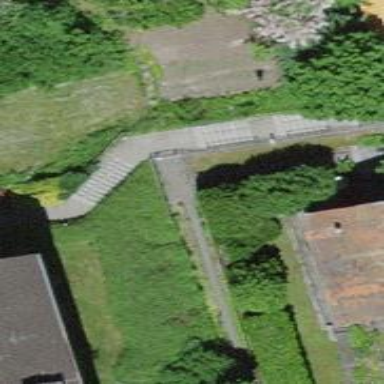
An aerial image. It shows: Staircase with ramp.